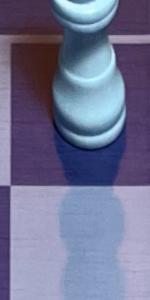
Label: Empty